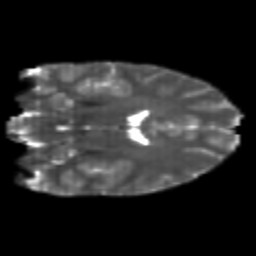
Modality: T2w
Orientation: coronal
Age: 21
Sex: female
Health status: healthy
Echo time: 0.074 s